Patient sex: M
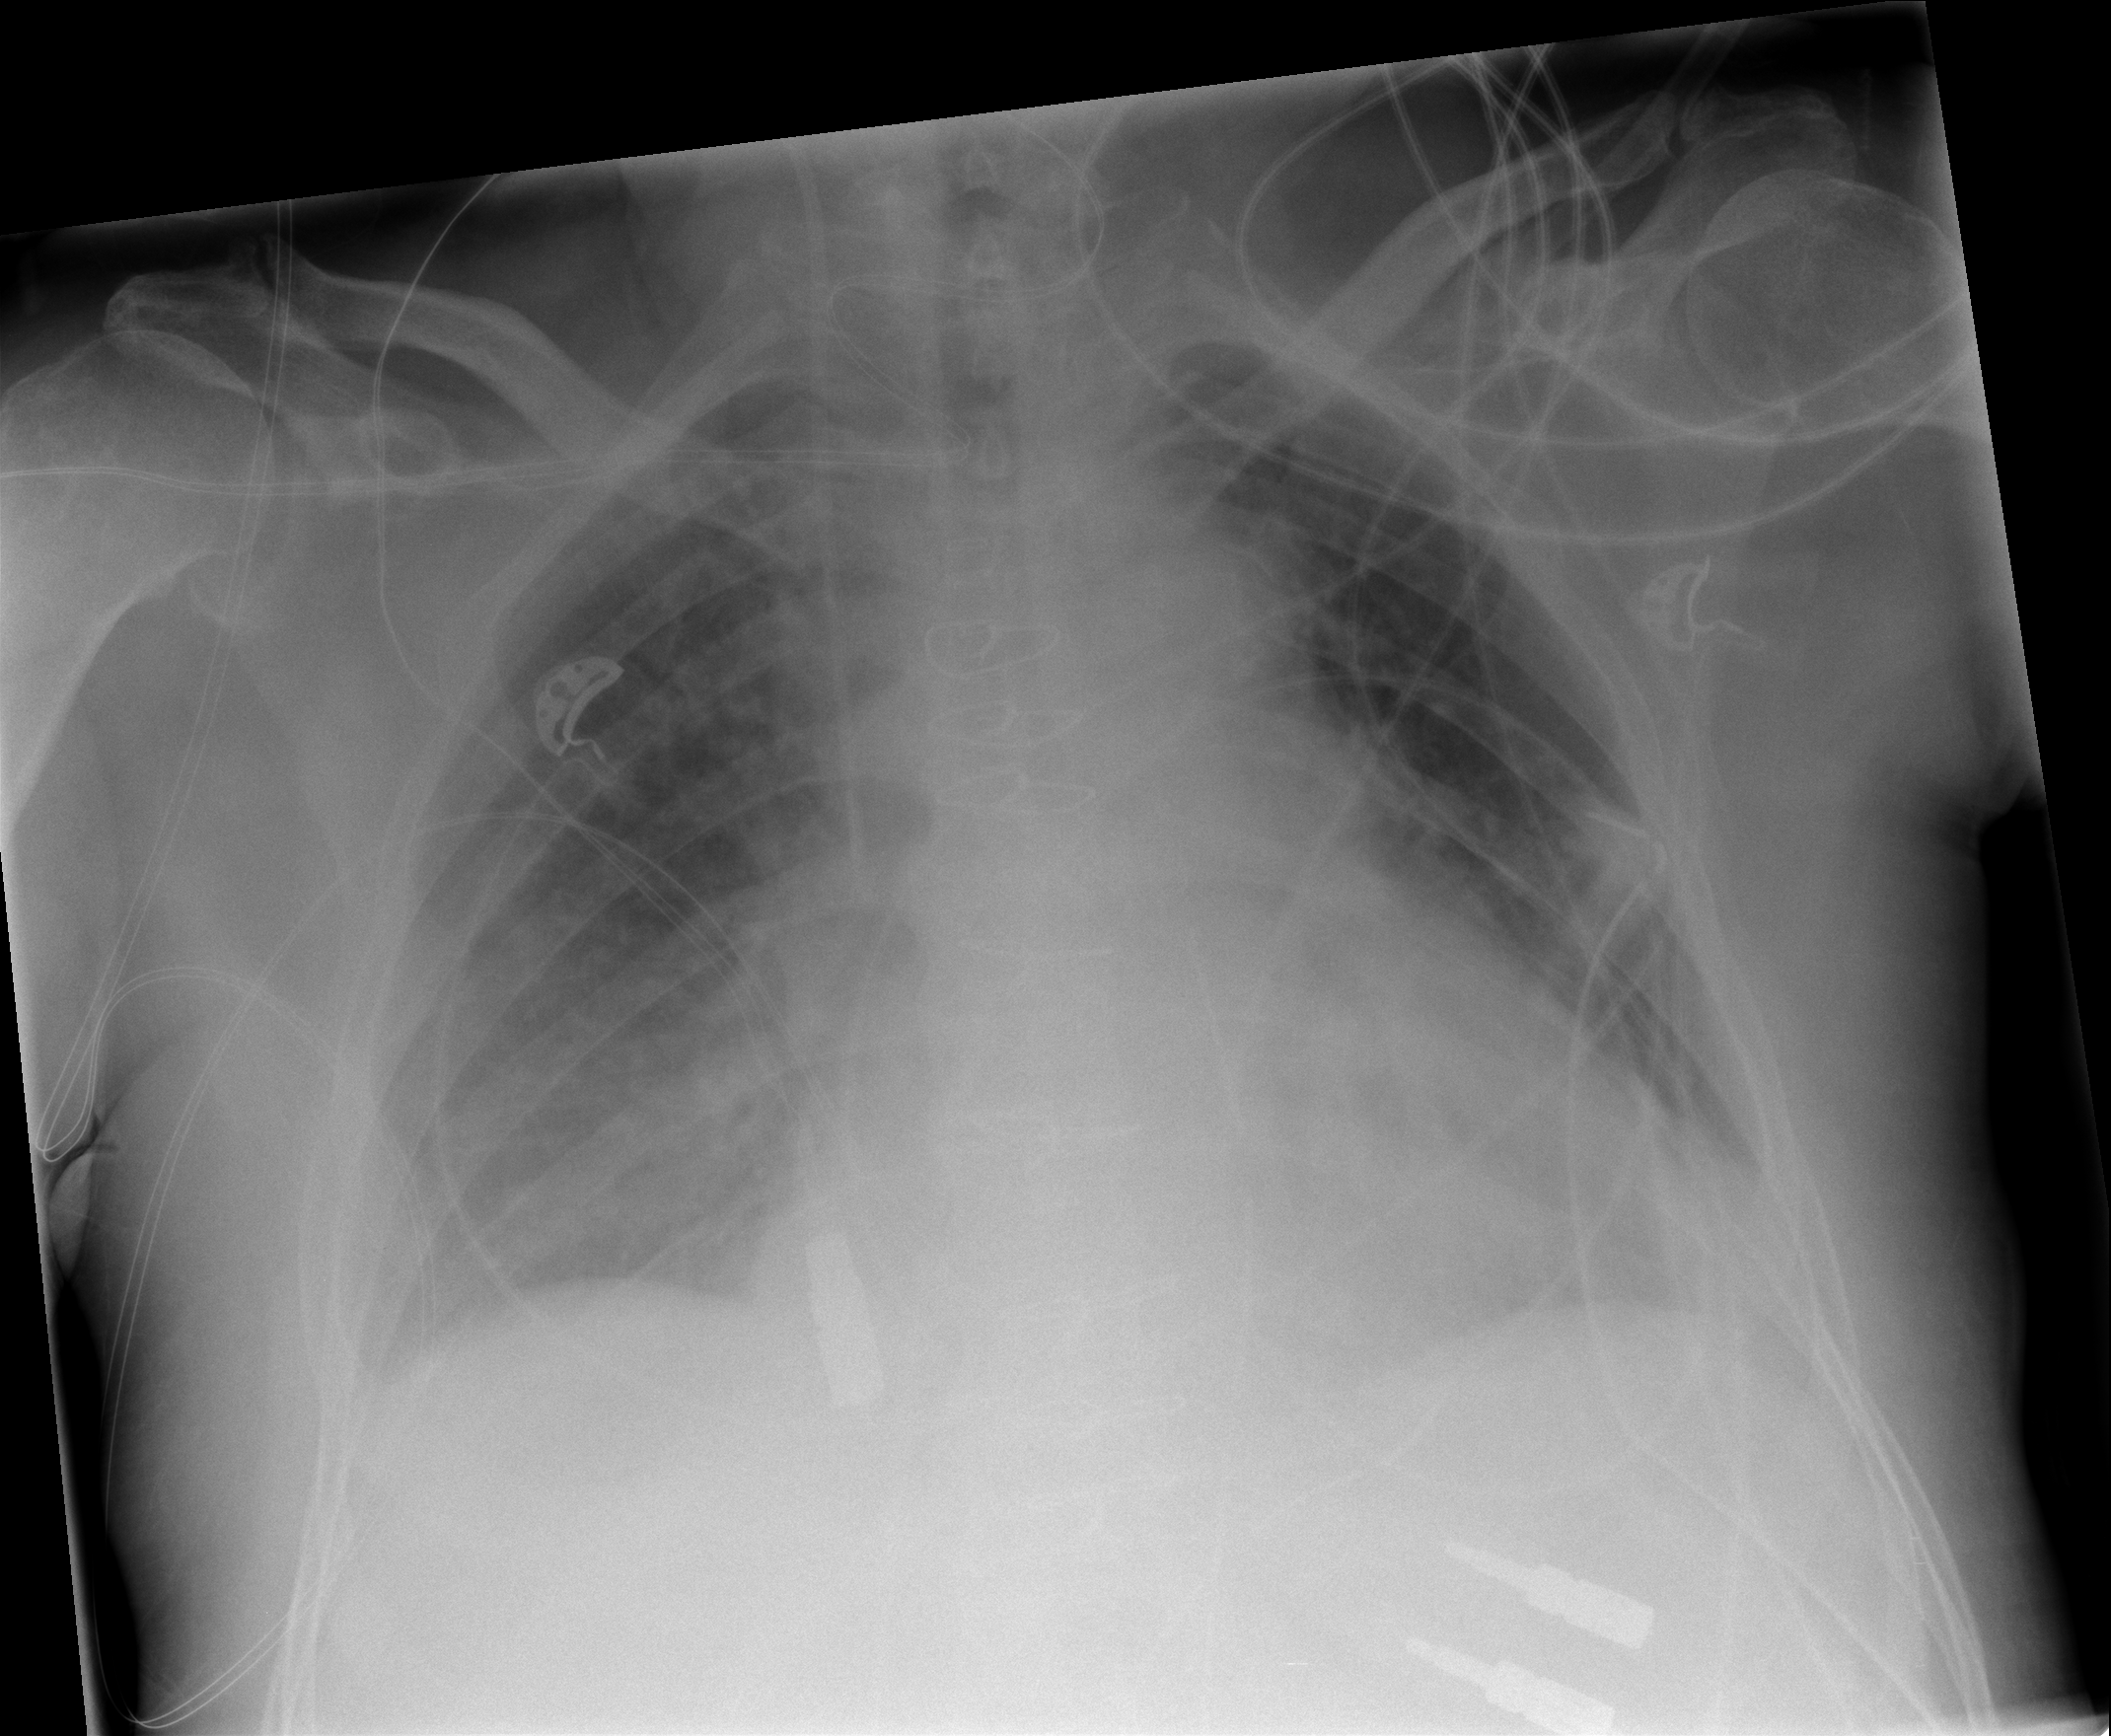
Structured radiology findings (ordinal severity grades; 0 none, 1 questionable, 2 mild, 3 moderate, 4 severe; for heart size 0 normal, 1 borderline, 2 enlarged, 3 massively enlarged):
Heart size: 2
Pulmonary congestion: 3
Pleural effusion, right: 2
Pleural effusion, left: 0
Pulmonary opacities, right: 2
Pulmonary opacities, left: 0
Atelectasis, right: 2
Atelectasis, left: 2